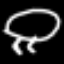
Label: frog